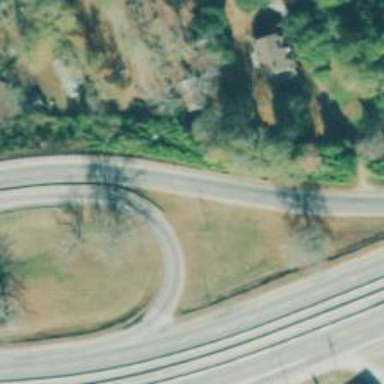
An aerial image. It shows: Trunk link highway with asphalt surface.